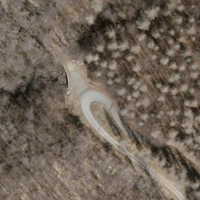
EUNIS habitat code: 43
Species observed at this site:
Sambucus nigra
Pteridium aquilinum
Larix decidua
Sphaerophoria scripta
Melanargia galathea
Cercopis vulnerata
Calluna vulgaris
Vincetoxicum hirundinaria
Aruncus dioicus
Fragaria vesca
Lamium album
Trifolium repens
Trifolium pratense
Turdus merula